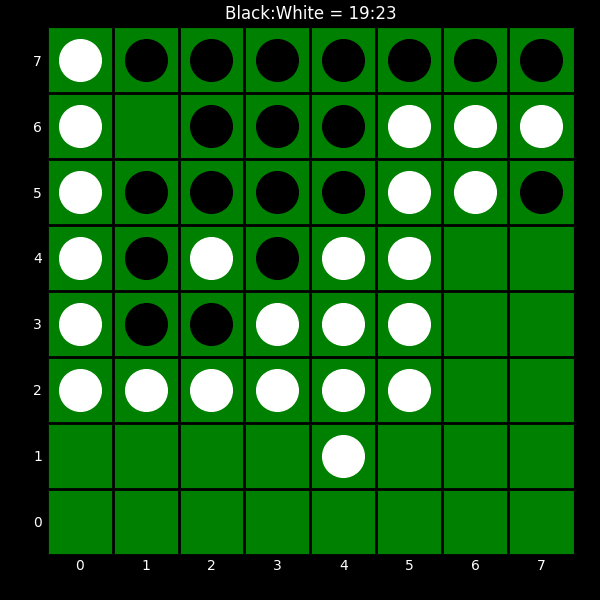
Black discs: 19
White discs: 23